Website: bh-photo
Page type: billing-address
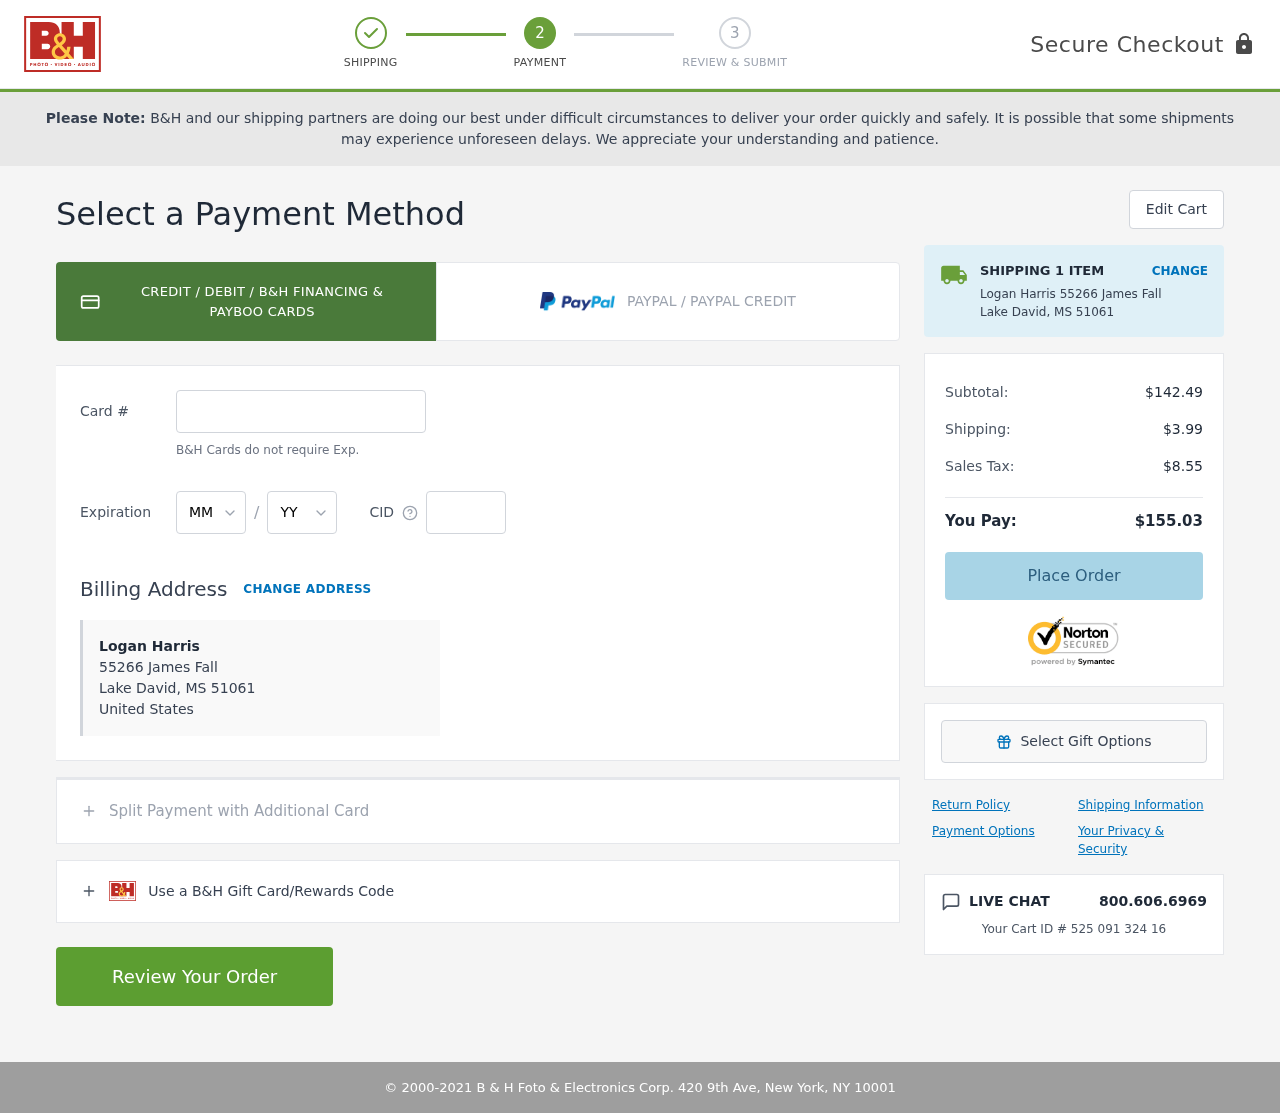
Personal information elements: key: PII_CARD_CVV
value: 9071
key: PII_CARD_EXPIRY_MONTH
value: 01
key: PII_CARD_EXPIRY_YEAR
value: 30
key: PII_CARD_NUMBER
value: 3742 2153 8828 518
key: PII_CITY
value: Lake David
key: PII_COUNTRY
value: United States
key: PII_FULLNAME
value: Logan Harris
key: PII_POSTCODE
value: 51061
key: PII_STATE_ABBR
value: MS
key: PII_STREET
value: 55266 James Fall
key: PII_FULLNAME2
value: Logan Harris
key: PII_STREET2
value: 55266 James Fall
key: PII_CITY_STATE_ZIP2
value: Lake David, MS
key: PII_POSTCODE2
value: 51061
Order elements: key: ORDER_NUM_ITEMS
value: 1
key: ORDER_SUBTOTAL
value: $142.49
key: ORDER_SHIPPING_COST
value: $3.99
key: ORDER_TAX
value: $8.55
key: ORDER_TOTAL
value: $155.03
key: ORDER_ID
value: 525 091 324 16